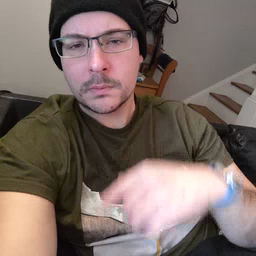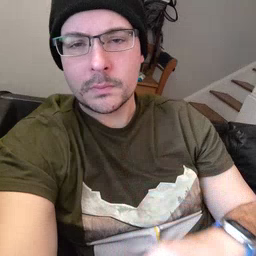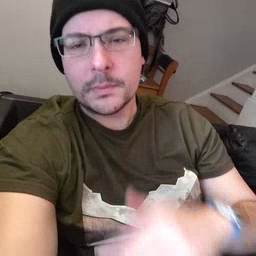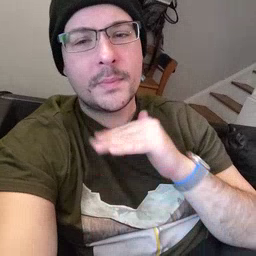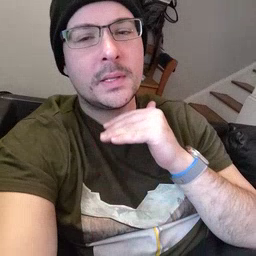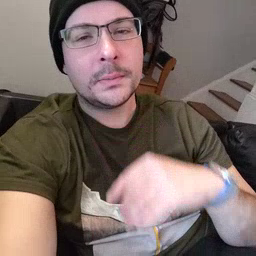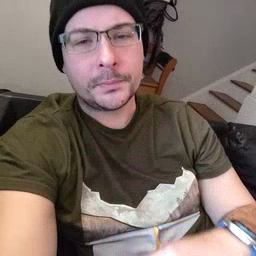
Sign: pig